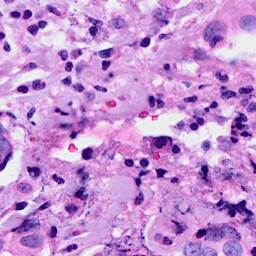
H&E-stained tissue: Breast